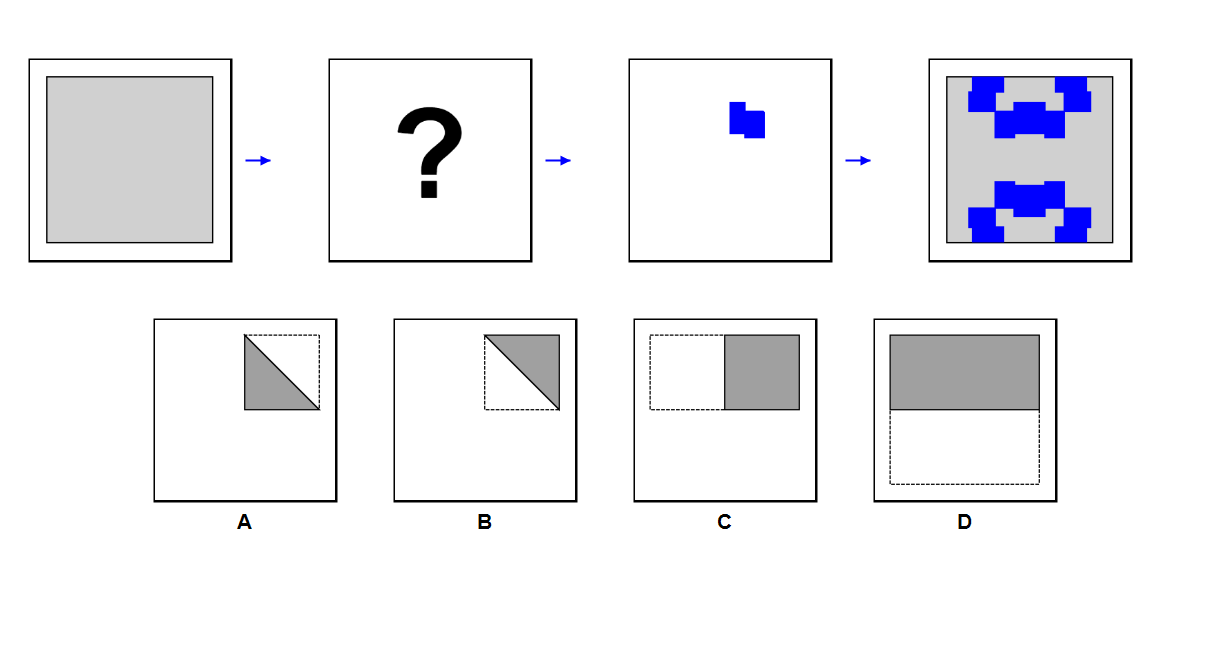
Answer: B